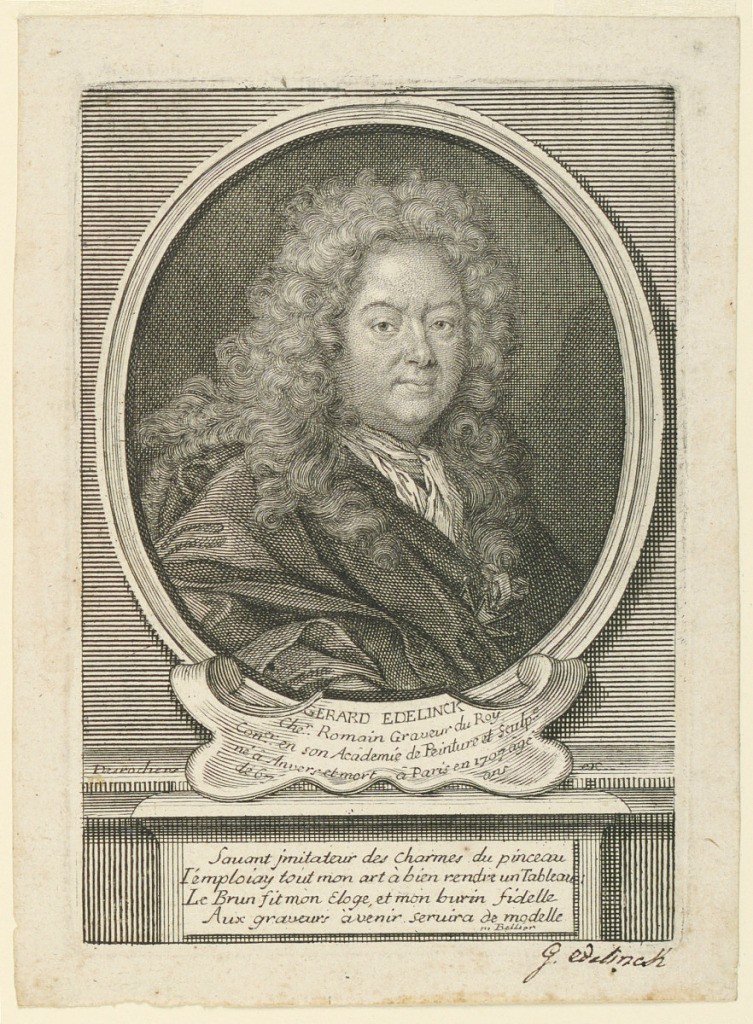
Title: Portrait of Gerard Edelinck (1640-1707)
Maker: Durocher
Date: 1710-1720
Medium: Engraving on paper
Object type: Print
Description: Bust-length portrait in three-quarter view to right. The sitter is wearing a huge wig and loose robe. In an oval frame standing on a pedestal. The lower part of the frame has a label attached with inscription.